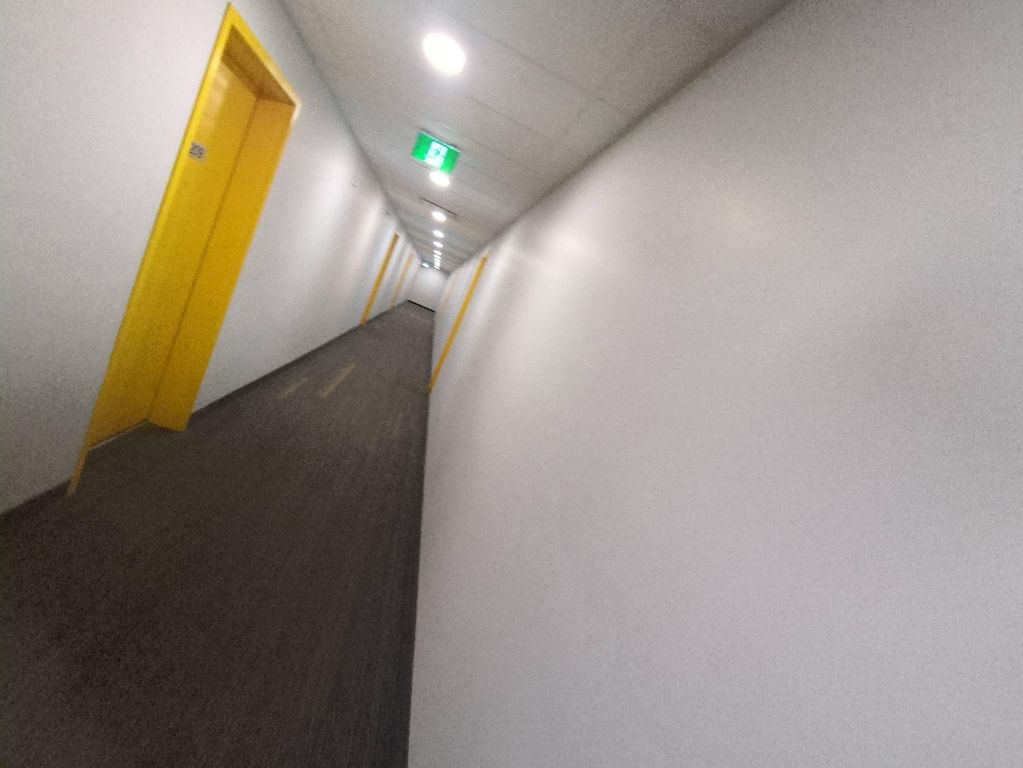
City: quebec_city